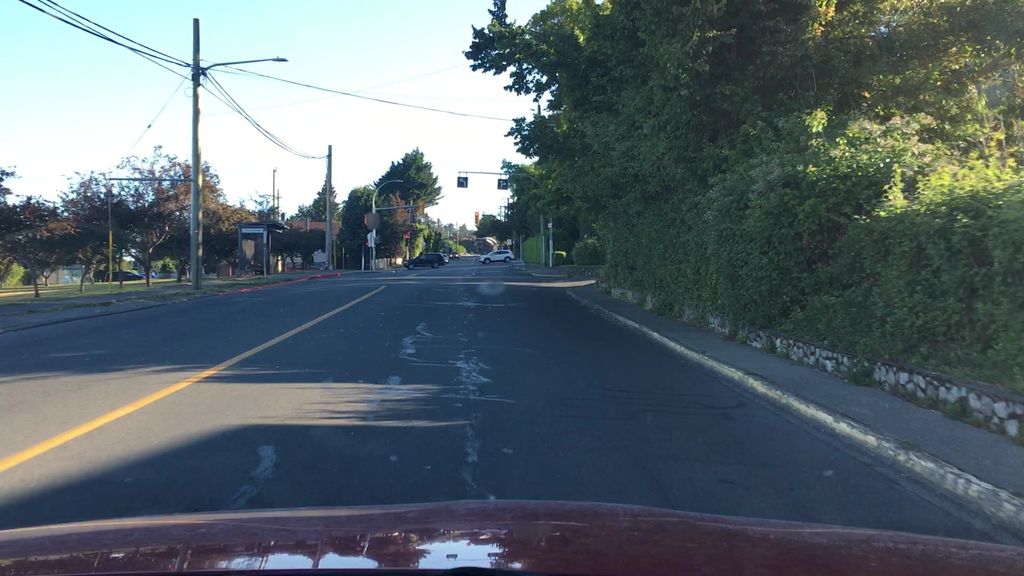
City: victoria